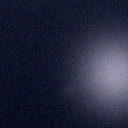
Screen state: off